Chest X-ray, AP view. Patient: 50 years old, sex F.
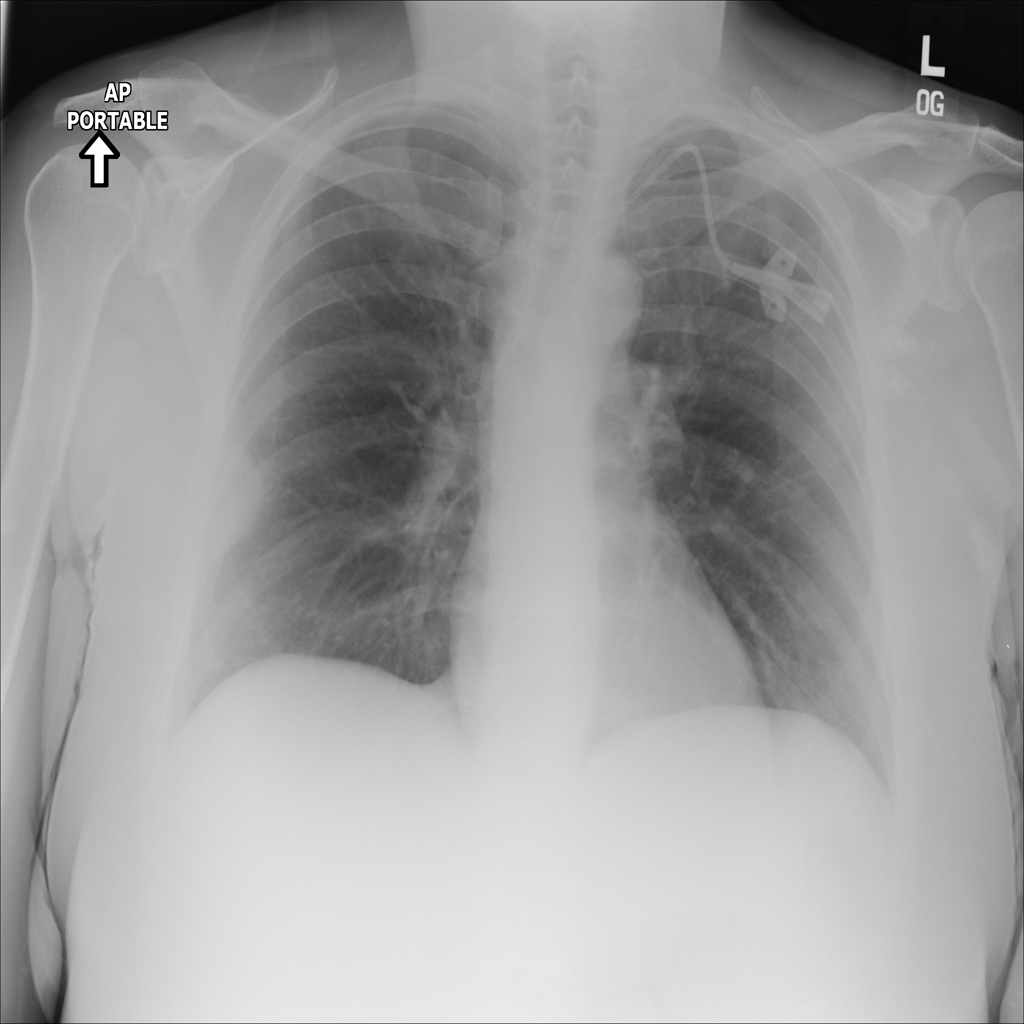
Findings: Mass